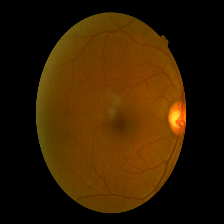
Diabetic retinopathy grade: Mild